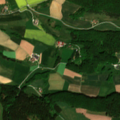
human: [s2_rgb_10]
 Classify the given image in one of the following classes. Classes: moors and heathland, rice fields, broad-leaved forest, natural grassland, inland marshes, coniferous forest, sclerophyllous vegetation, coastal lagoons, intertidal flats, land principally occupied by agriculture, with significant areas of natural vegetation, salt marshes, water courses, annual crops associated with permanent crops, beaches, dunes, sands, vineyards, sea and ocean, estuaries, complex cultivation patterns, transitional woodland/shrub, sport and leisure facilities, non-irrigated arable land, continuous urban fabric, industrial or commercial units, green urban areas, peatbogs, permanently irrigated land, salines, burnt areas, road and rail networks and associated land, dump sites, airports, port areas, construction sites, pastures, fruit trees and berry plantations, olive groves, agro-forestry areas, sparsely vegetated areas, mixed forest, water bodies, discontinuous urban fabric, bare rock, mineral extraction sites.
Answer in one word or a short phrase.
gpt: non-irrigated arable land, coniferous forest, mixed forest